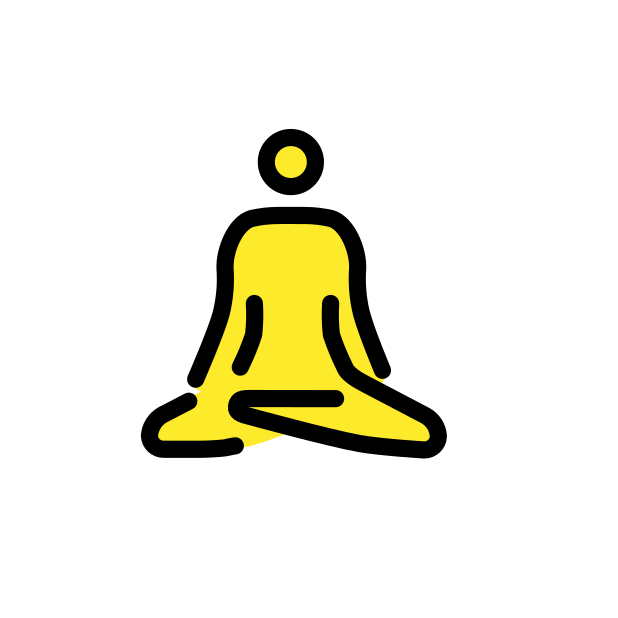
man in lotus position